Question: I am using Office365 Rest api's to write into users onedrive for business. When i try to get the OAuth token by passing the Client ID, Client Secrete, Resource(https://****-my.sharepoint.com),RedirectUri(https://*******)
I am getting the following error."" in office365
Where as I am able to get the authcode , access token ,refresh token for other users, only for couple of user's I am facing the above mentioned issue

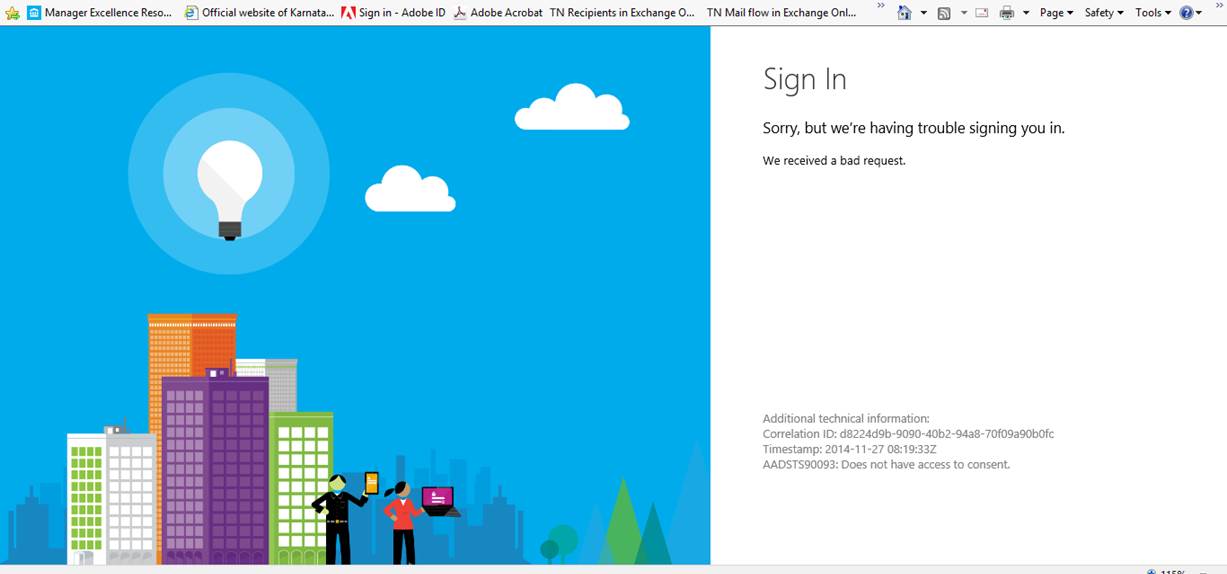
Answer: Is this a multi-tenant app? Are the users that get the error all from specific Office 365 organizations? That error can happen if the organization admin has disabled users' ability to give consent to 3rd-party apps. See <URL> for details.